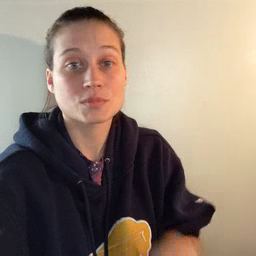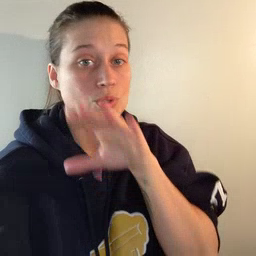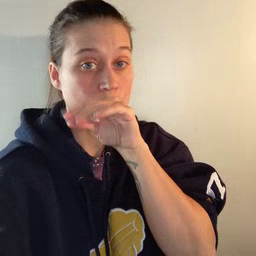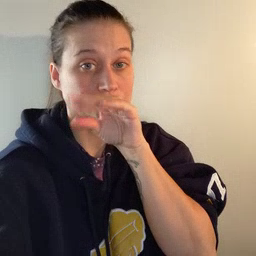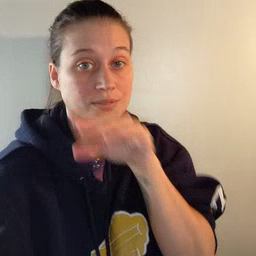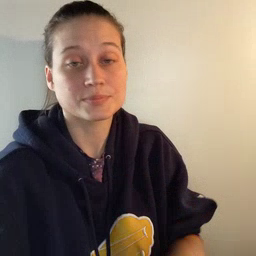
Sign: goose